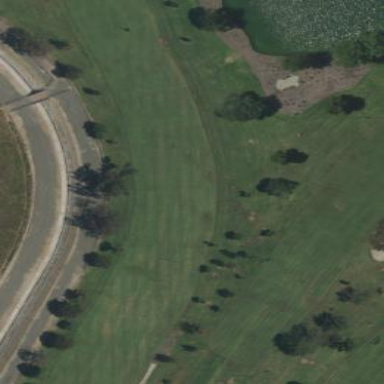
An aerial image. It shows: Golf fairway in the image.